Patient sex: M
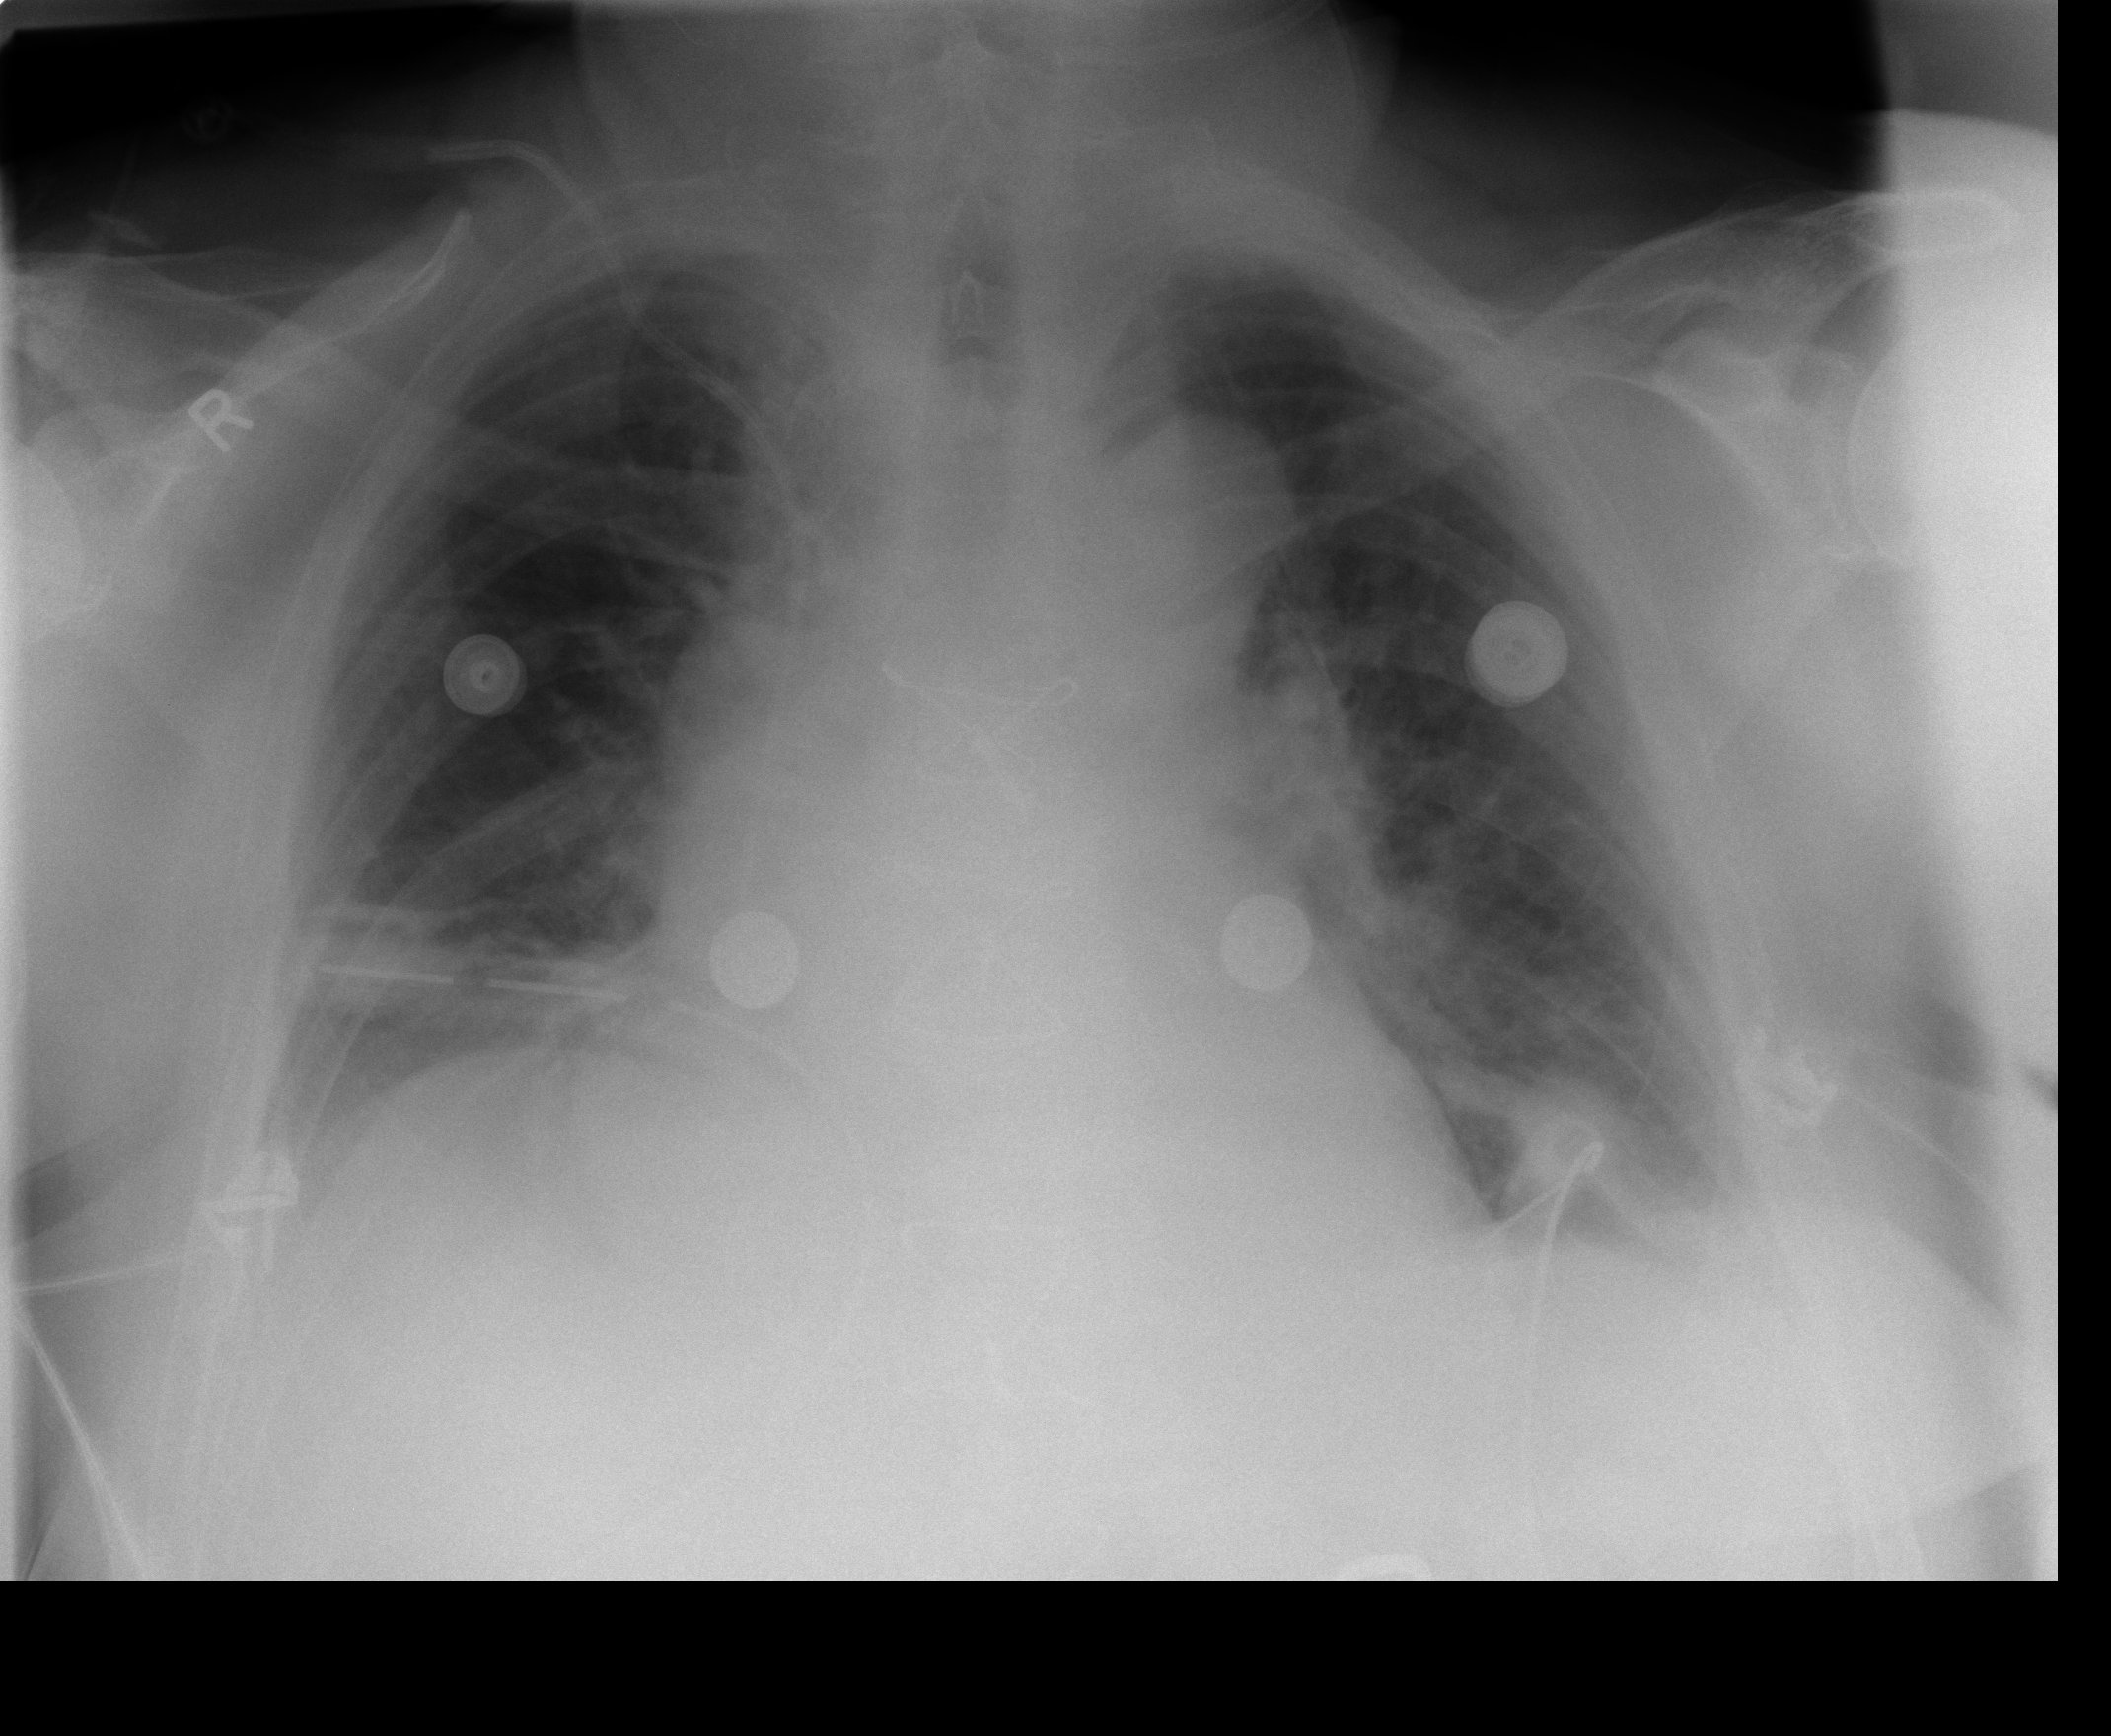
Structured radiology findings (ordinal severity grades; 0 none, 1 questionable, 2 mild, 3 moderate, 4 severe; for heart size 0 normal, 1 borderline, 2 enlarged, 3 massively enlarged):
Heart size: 2
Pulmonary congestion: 2
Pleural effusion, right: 0
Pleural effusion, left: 0
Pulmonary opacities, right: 0
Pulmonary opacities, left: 0
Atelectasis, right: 2
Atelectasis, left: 2